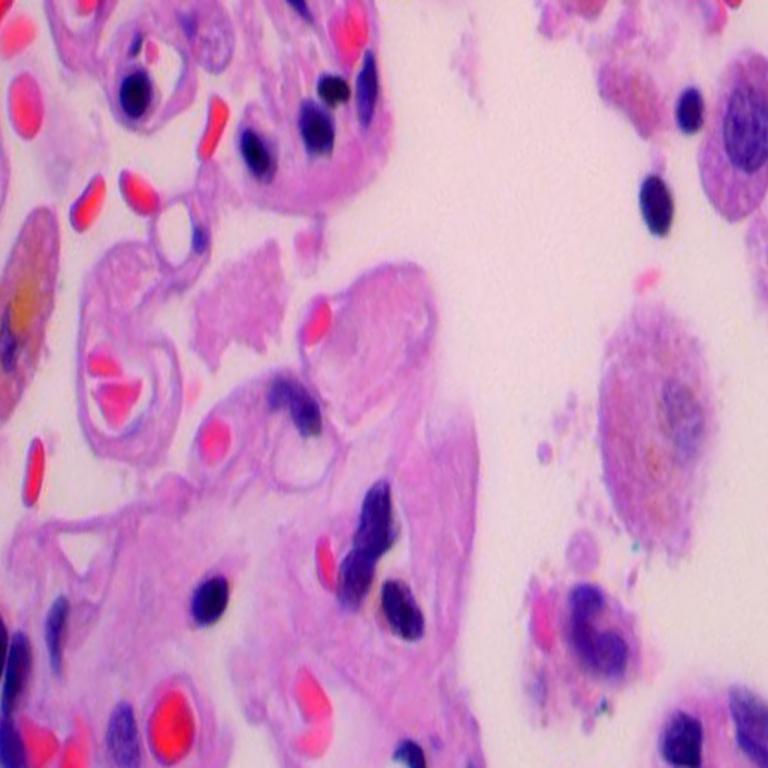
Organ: lung
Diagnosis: benign